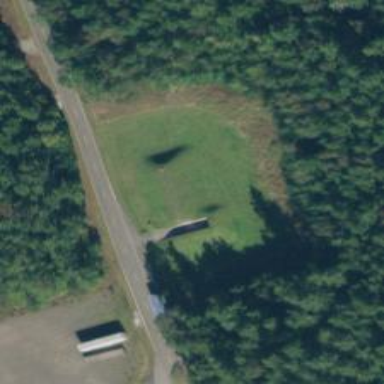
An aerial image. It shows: Military bunker.